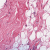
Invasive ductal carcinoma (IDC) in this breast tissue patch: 0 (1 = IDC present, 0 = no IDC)